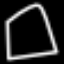
Label: square